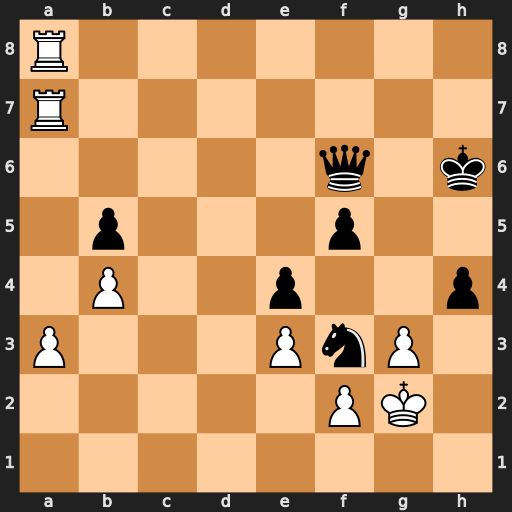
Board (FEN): R7/R7/5q1k/1p3p2/1P2p2p/P3PnP1/5PK1/8
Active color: w
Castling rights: -
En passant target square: -
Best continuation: Ra6 Qxa6 Rxa6+